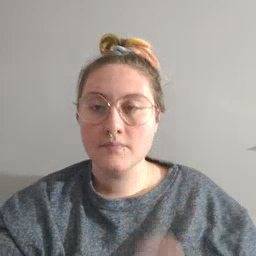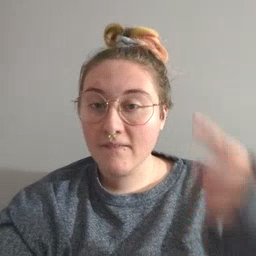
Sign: for